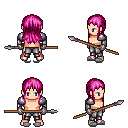
a pixel art fantasy rpg character, male body template, human, light skin, steel arm armor, metal pants, pink unkempt hairstyle, metal gloves, white slippers, spear, four views (front, back, left, right), 2x2 character sprite sheet, small pixel art, hard edges, no anti-aliasing